Question: I would like to remove the selected state effect from the UIButtons.
When pressed a blue capsule appears next to the UIButton.

UIButton with type:system selects the targeted button. After changing the UIButton type to custom. This effect was removed. Other buttons were pressed that are located in the same view.
This is part of the UIButton function, if pressed it should run the code in this IBAction. Two UIButtons are connected to this function. With type system it selected the right UIButton, with type custom it seems to select at random.
'''
- (IBAction) buttonAction:(id)sender
{
UIButton *btn = sender;
btn.selected = !btn.selected;
if([sender tag] == 1){
// run code UIButton 1
}
if([sender tag] == 2){
// run code UIButton 2
}
}
'''
I hope this is clear.
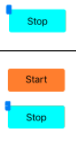
Answer: Select the button from the xib file and change its type to custom in attributes inspector.
<URL>